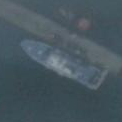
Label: civil